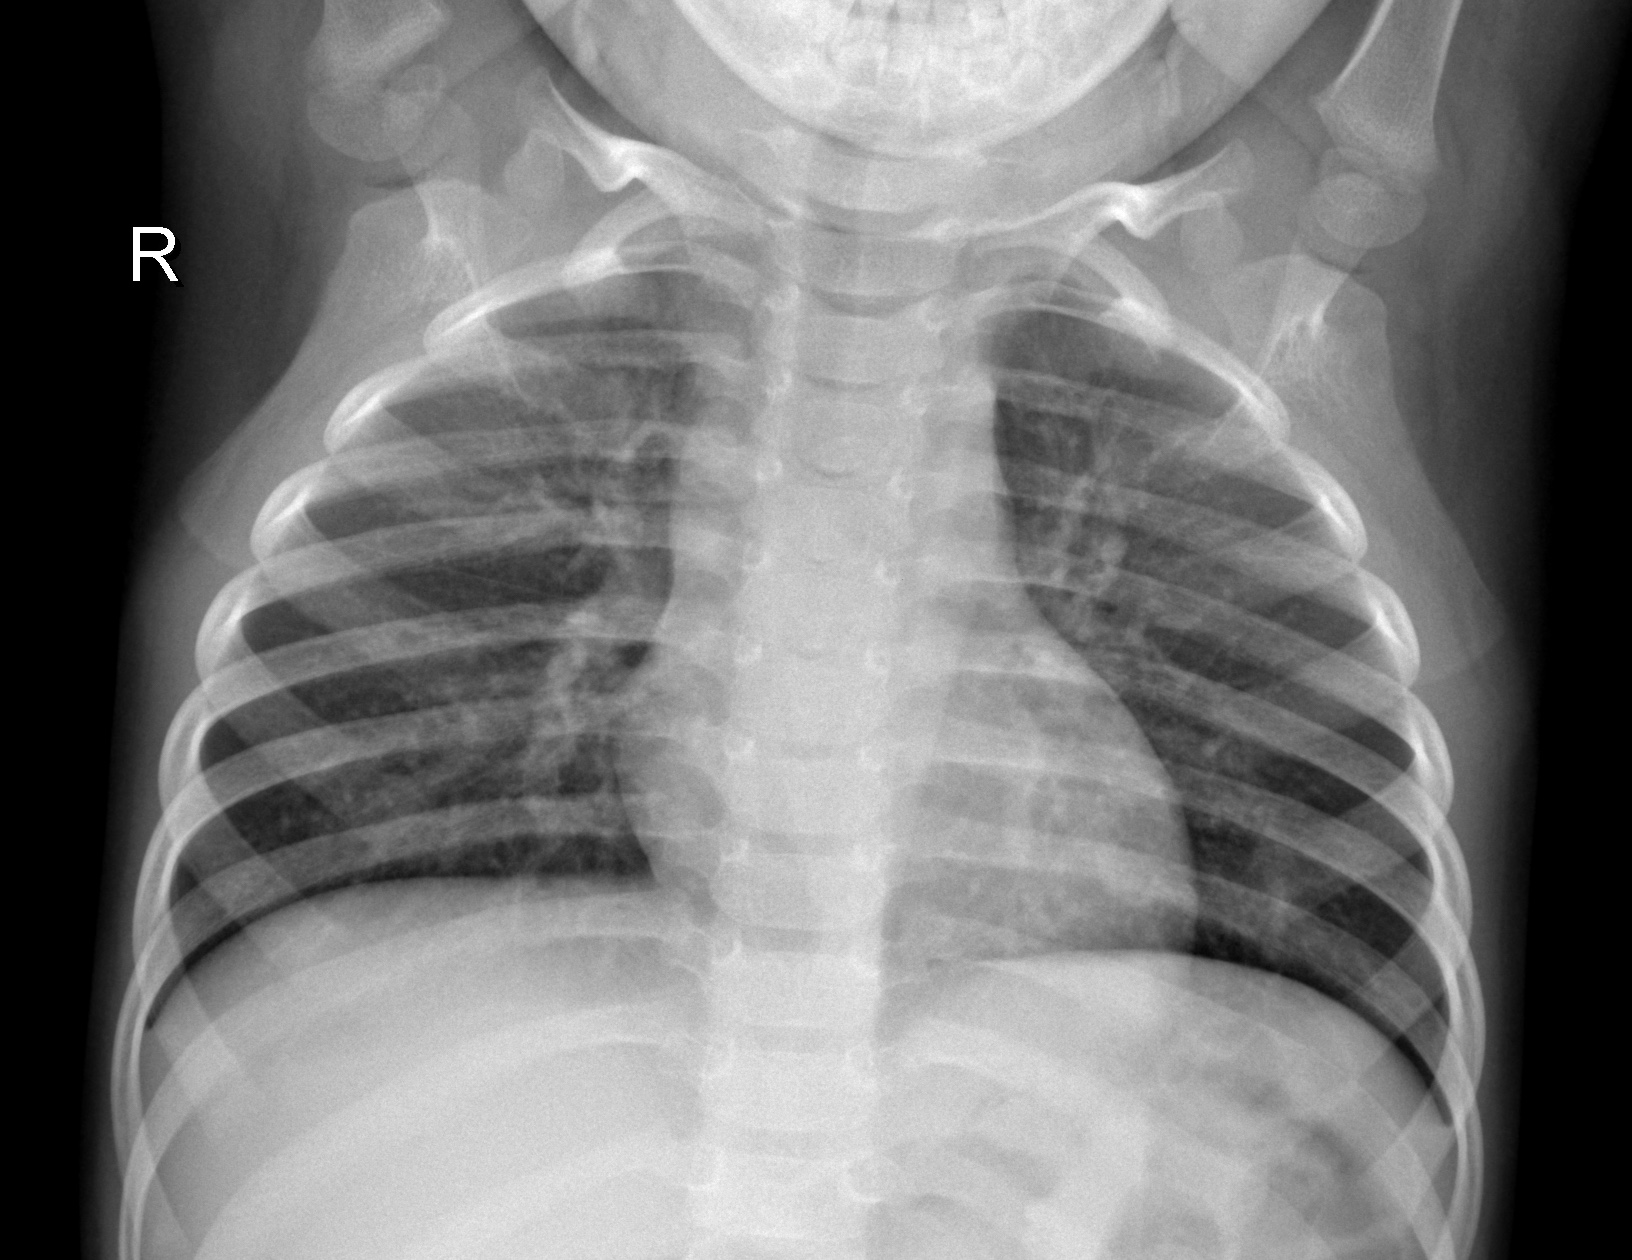
Diagnosis: NORMAL